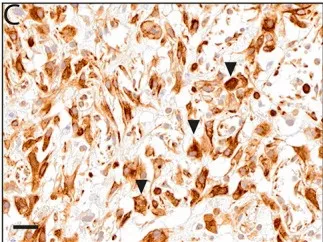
(A-D) Microscopic aspects of an abomasal fibrosarcoma from a goat. Highly positive immunohistochemical detection of vimentin in neoplastic cells, immunoreactivity was especially prominent in the cytoplasm of neoplastic cells (arrowheads). Images taken at 200x magnification, scalebar indicating 20 mum.
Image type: pathology (immunostaining)